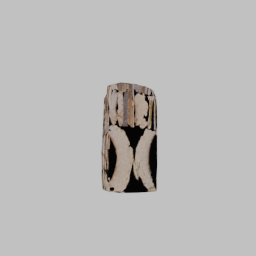
Label: architecture